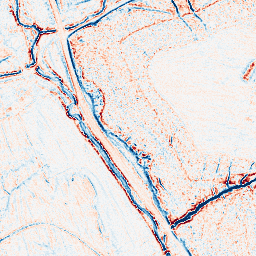
Category: edge_preserving
Decomposition family: anisotropic_diffusion
Decomposition parameters: iterations: 10
kappa: 100
gamma: 0.1
Upsampling method: quadratic
Upsampling parameters: scale: 2
Upsampling scale: 2